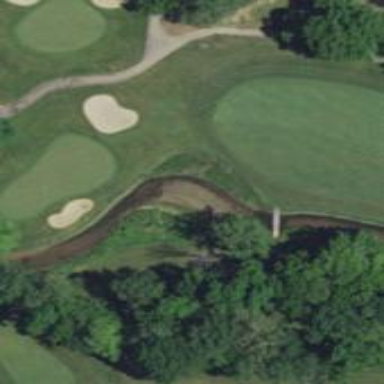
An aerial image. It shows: Picturesque scene of golf course with lateral water hazard.